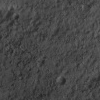
Atmospheric dust classification: not_dusty